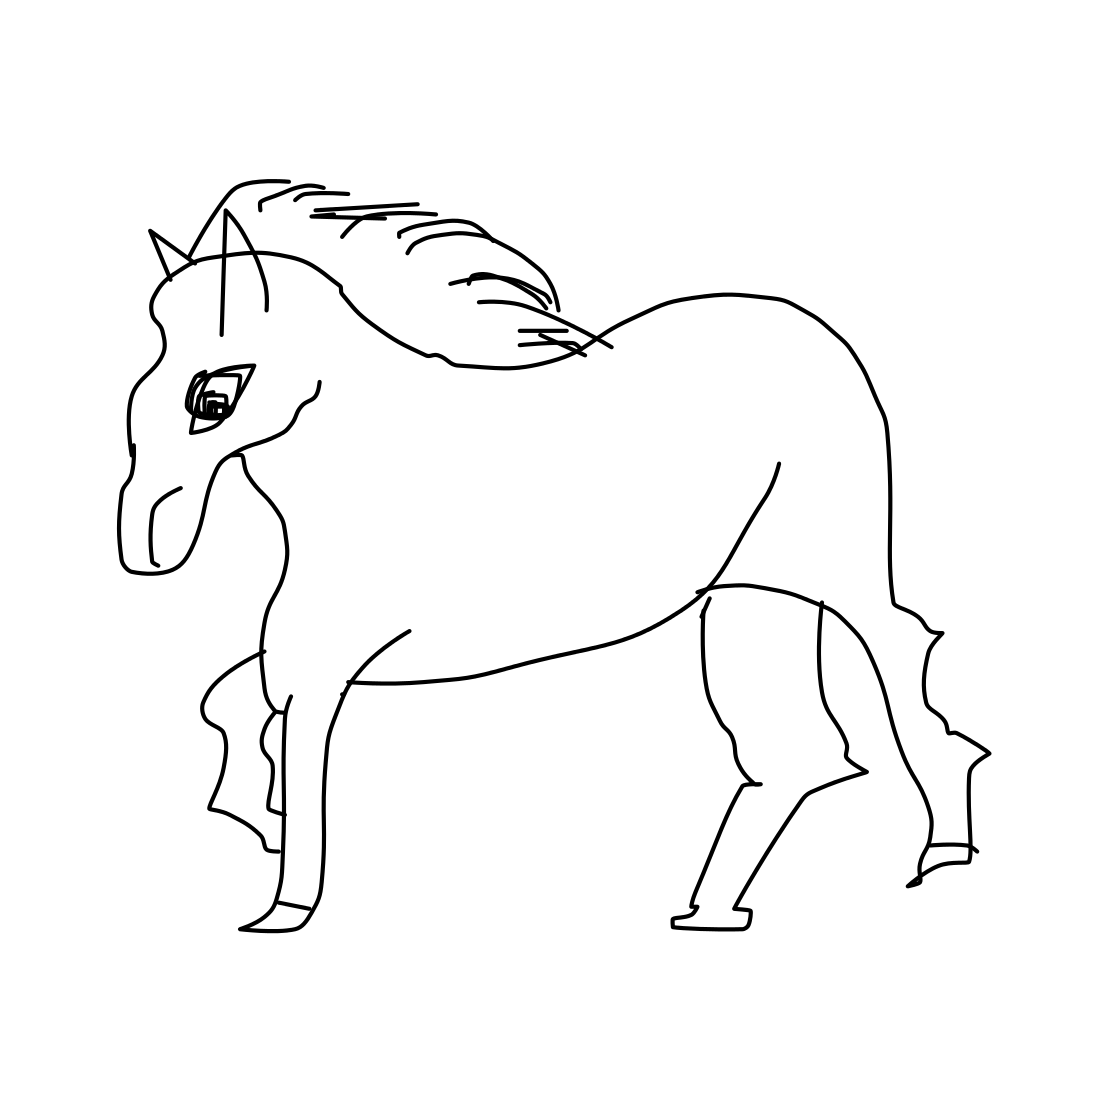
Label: horse